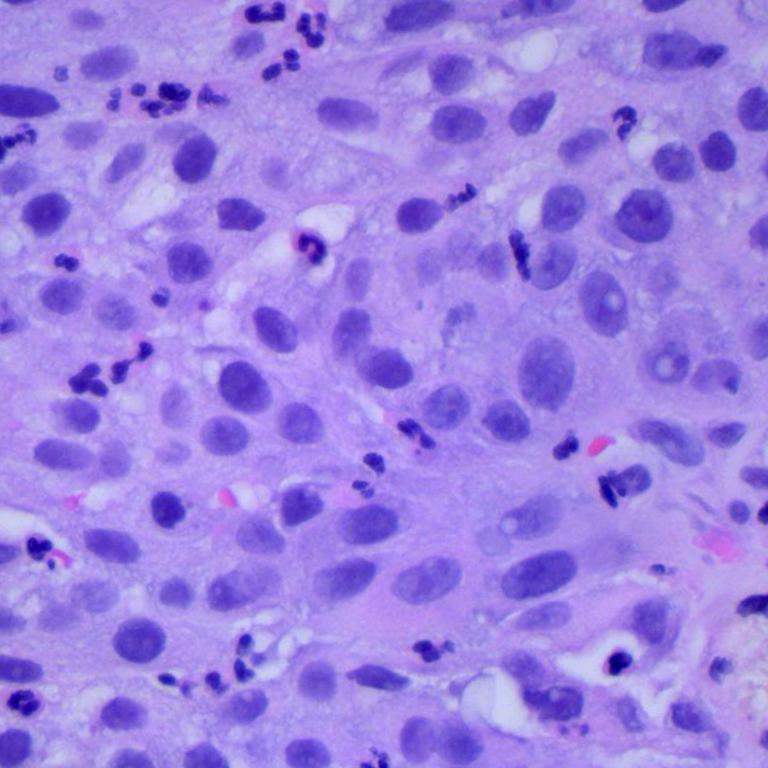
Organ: lung
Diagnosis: squamous carcinomas